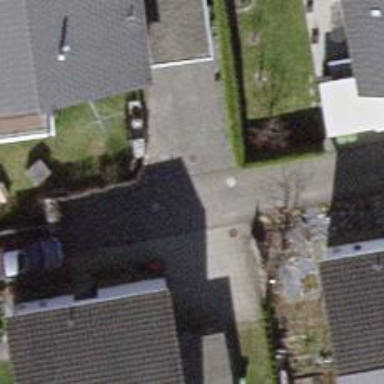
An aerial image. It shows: Residential road with asphalt surface and no sidewalk.